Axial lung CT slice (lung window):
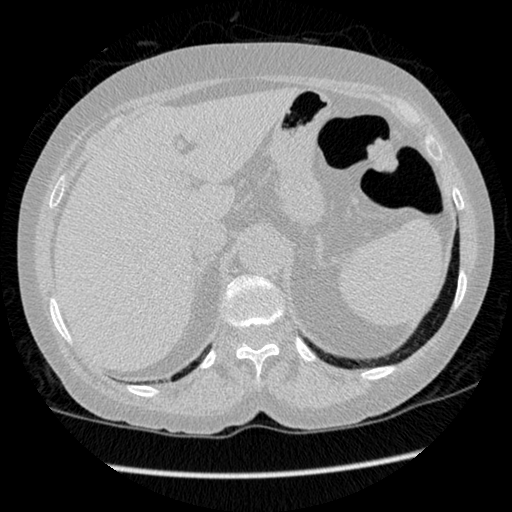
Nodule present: no